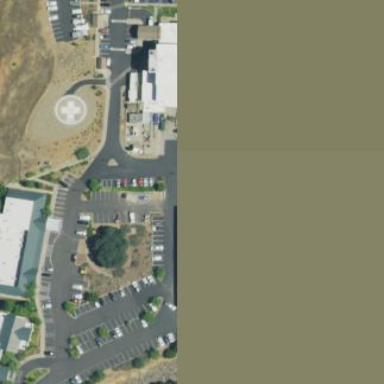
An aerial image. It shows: Healthcare facility identified as hospital.